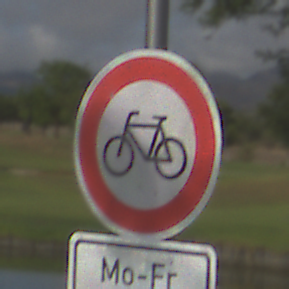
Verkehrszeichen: VerbotRadverkehr
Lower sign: ZeitangabenMitBeschraenkungAufWochentage2
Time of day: MorningAfternoon
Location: Outdoor (Nature)
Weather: PartlyCloudy
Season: NotSpecified
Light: Natural